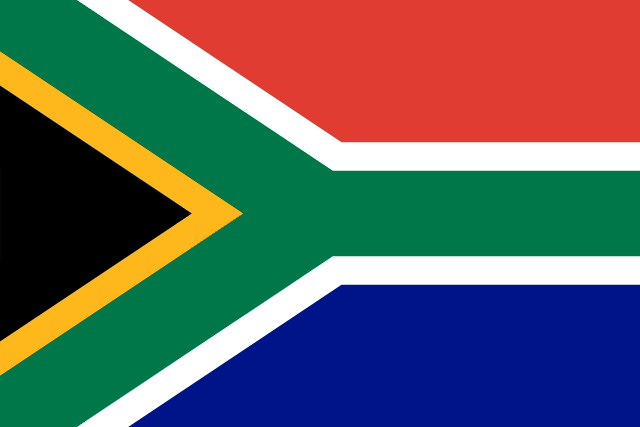
Country: South Africa
Country code: za